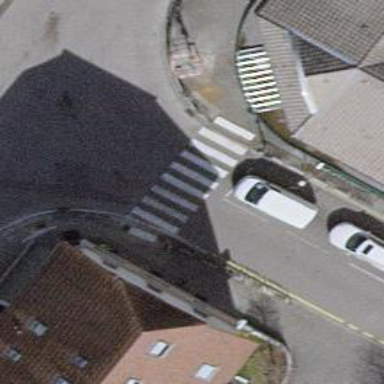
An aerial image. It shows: Zebra crossing with traffic signals. The crossing is marked by traffic lights.